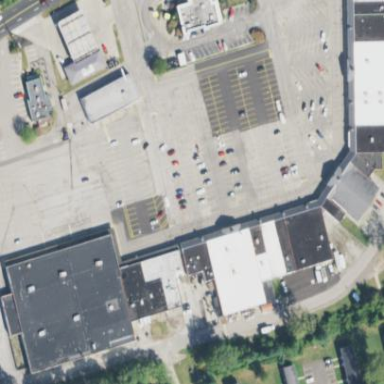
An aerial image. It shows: Retail area.